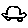
Label: car